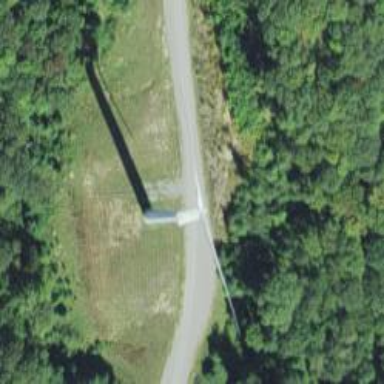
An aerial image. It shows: Wind generator powered by wind. The generator type is horizontal axis and it uses wind turbines.